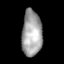
Tissue: lung
Cell type: Fibroblasts
Senescence score: 0.2073
Nuclear area (px): 909
Mean DAPI intensity: 162.58